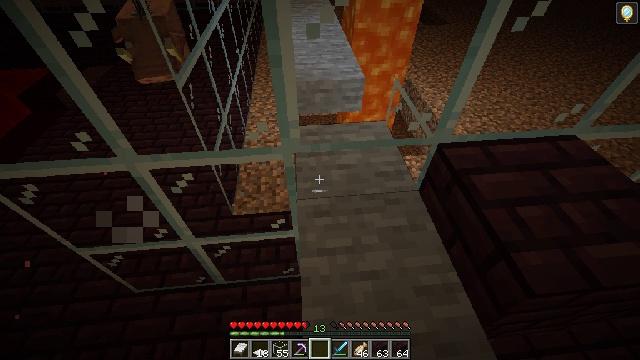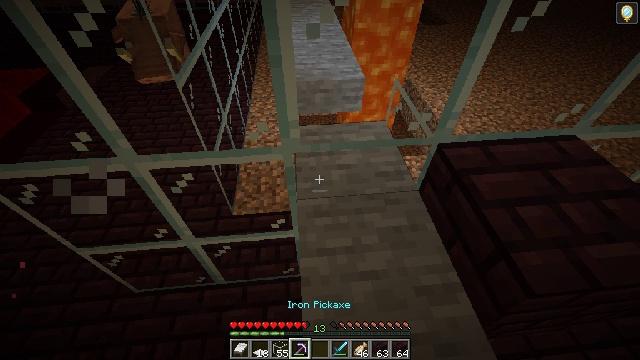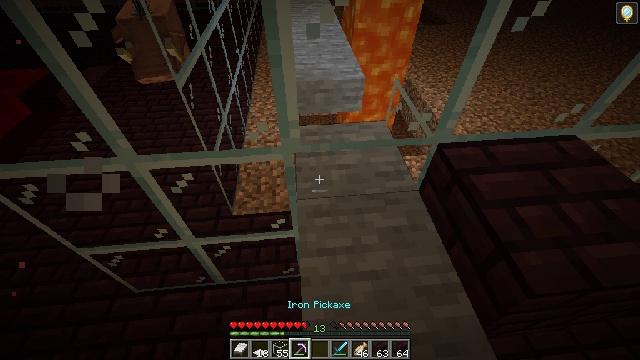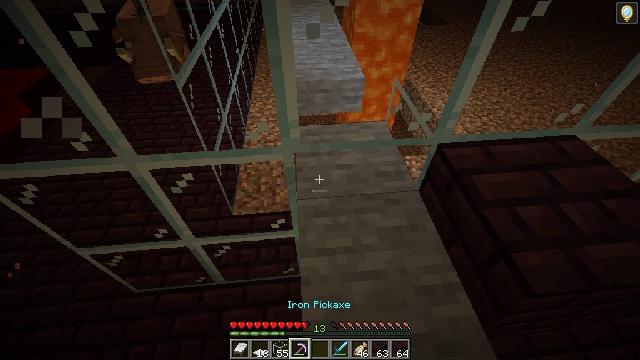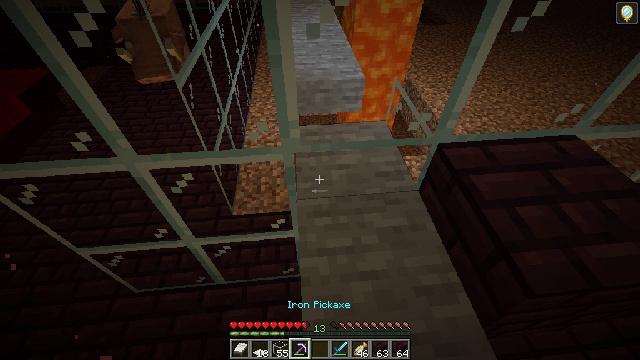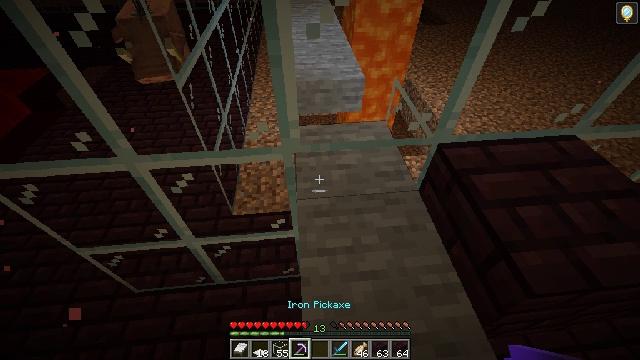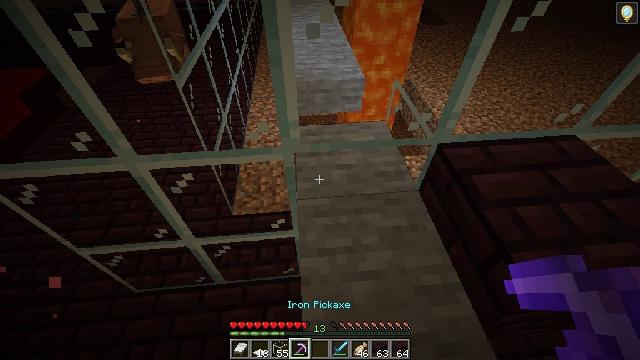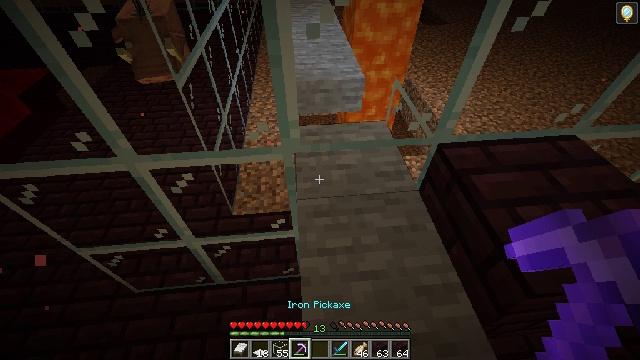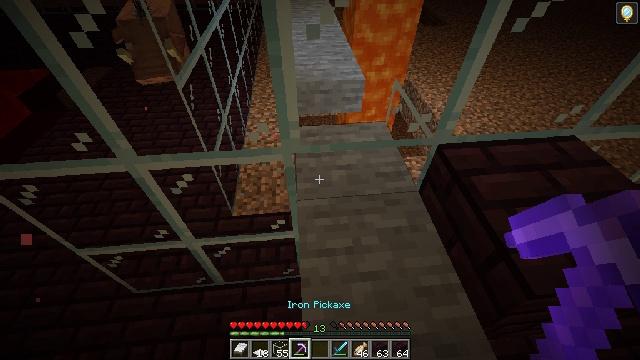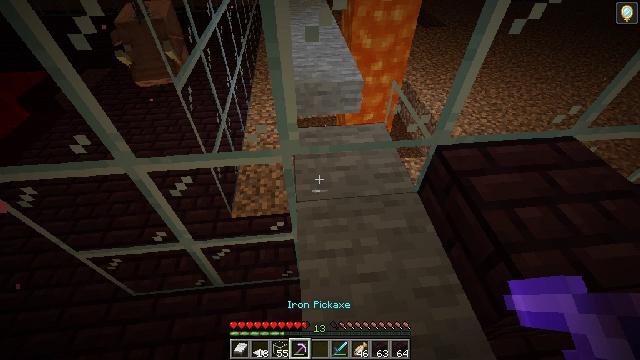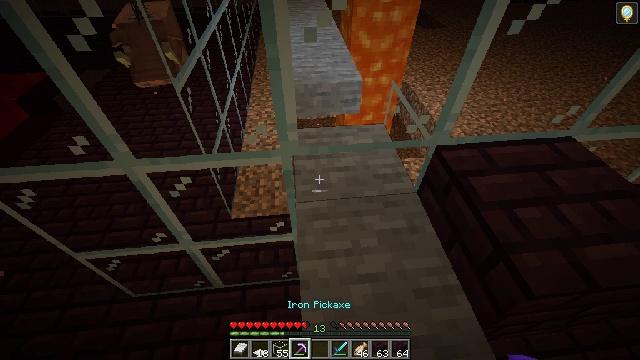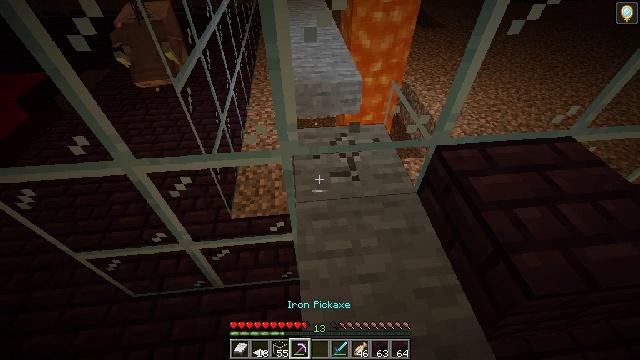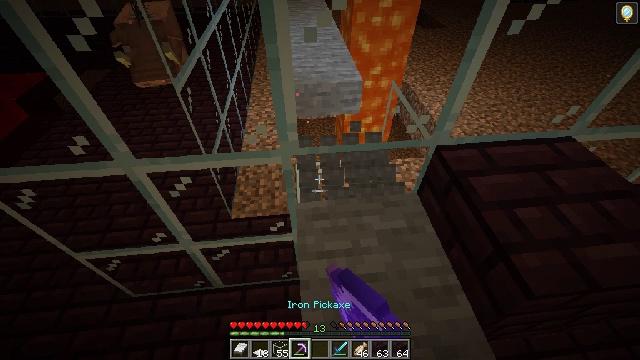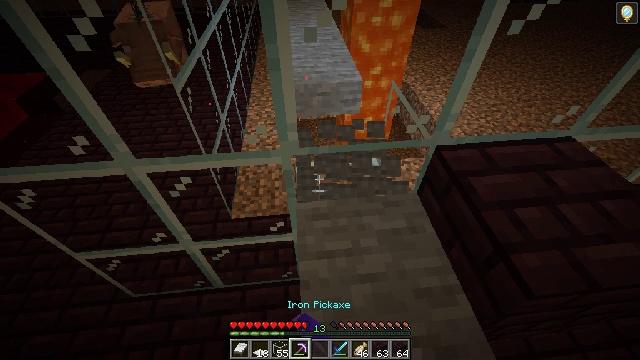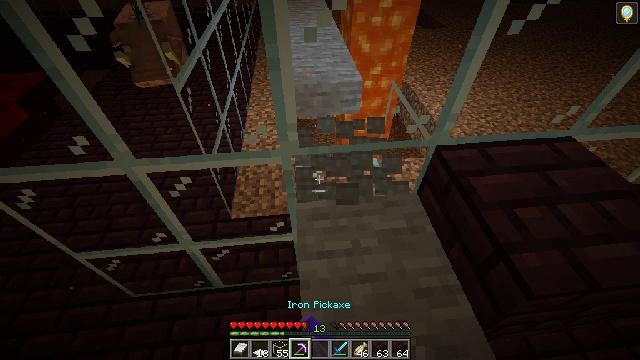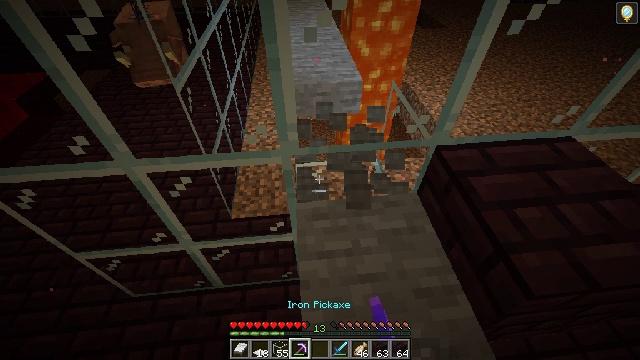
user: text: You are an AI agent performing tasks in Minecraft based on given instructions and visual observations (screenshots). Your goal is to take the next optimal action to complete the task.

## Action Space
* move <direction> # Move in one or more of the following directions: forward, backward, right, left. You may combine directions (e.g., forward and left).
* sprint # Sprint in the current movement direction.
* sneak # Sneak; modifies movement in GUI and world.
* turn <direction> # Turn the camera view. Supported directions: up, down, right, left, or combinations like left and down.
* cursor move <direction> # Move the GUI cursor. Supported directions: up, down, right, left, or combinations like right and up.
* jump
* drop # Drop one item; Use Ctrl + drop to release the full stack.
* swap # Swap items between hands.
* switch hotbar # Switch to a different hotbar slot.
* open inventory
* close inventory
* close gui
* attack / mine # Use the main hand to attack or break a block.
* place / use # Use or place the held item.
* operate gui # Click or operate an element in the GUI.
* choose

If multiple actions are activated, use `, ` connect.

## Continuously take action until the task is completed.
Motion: motion action
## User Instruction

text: Remove the stone slab from the ground.
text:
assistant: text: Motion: no_op
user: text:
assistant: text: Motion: no_op
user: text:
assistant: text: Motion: no_op
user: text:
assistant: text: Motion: no_op
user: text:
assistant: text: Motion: no_op
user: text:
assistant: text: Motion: no_op
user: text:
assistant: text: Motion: no_op
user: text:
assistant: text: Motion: no_op
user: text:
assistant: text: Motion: no_op
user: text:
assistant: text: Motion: no_op
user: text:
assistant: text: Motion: attack / mine
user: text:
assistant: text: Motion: attack / mine
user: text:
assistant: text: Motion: attack / mine
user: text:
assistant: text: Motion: attack / mine
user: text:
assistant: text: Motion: attack / mine
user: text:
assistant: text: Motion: attack / mine
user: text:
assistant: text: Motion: no_op